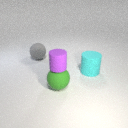
large green rubber sphere to the right of large gray rubber sphere